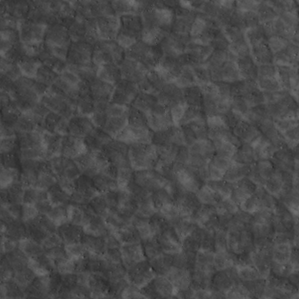
Label: non_frost